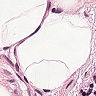
Metastatic tissue present: no